Question: Have a SPARQL query that returns nothing for 'Airport_Name' when I believe it should.
'''
PREFIX nas: <https://data.nasa.gov/ontologies/atmonto/NAS#>
PREFIX gen: <https://data.nasa.gov/ontologies/atmonto/general#>
SELECT *
WHERE{
{
{SELECT ?Airport_Name{
?Airport rdf:type nas:Airport ;
nas:airportName ?Airport_Name .
}
}
}UNION{
?Location rdf:type gen:PointLocation;
gen:longitude ?X ;
gen:latitude ?Y .
}
?Location rdf:type gen:PointLocation;
gen:longitude ?X ;
gen:latitude ?Y .
FILTER (?X > -80 && ?X < -64 && ?Y > 18 && ?Y < 32)
'''
}
Expected result should return 'Location', 'X', 'Y', and 'Airport_Name'

When I try to return 'Airport_Name' at the bottom, the 'Location' columns then appear blank, so im not sure what has been done wrongly. If anyone could point me in the right direction, that would be much appreciated.
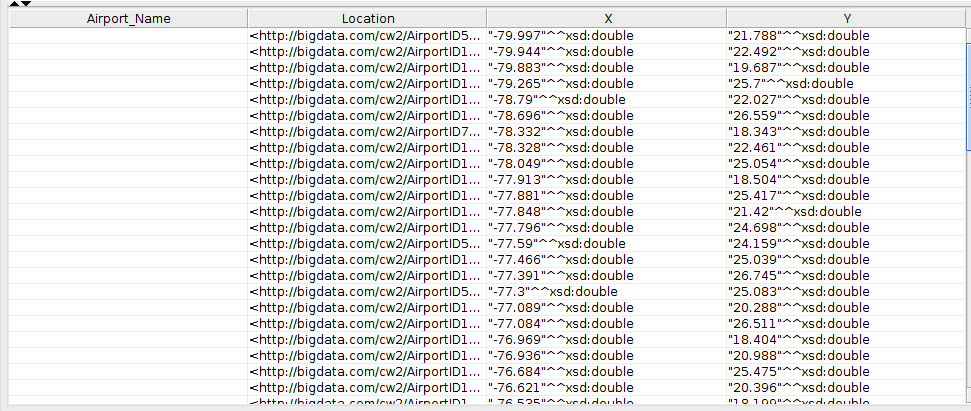
Answer: Your query has several issues, the correct query would be something like below.
### Query
'''
SELECT *
WHERE
{ ?airport rdf:type/rdfs:subClassOf* nas:Airport ;
nas:airportName ?Airport_Name ;
nas:airportLocation ?location .
?location gen:longitude ?X ;
gen:latitude ?Y
FILTER ( ?X > "-80"^^xsd:float && ?X < "-64"^^xsd:float && ?Y > "18"^^xsd:float && ?Y < "32"^^xsd:float )
}
'''
### Result (sample with LIMIT 10)
'''
--------------------------------------------------------------------------------------------------------------------------
| airport | Airport_Name | location | X | Y |
==========================================================================================================================
| nas:MYEMairport | "Governors Harbour" | nas:MYEMcoordinates | "-76.330178"^^xsd:float | "25.283586"^^xsd:float |
| nas:MDPCairport | "Punta Cana Intl" | nas:MDPCcoordinates | "-68.366186"^^xsd:float | "18.570781"^^xsd:float |
| nas:MUGTairport | "Mariana Grajales" | nas:MUGTcoordinates | "-75.158333"^^xsd:float | "20.085278"^^xsd:float |
| nas:MDSTairport | "Cibao Intl" | nas:MDSTcoordinates | "-70.604689"^^xsd:float | "19.406092"^^xsd:float |
| nas:MYLSairport | "Stella Maris" | nas:MYLScoordinates | "-75.268778"^^xsd:float | "23.583047"^^xsd:float |
| nas:MBNCairport | "North Caicos" | nas:MBNCcoordinates | "-71.939658"^^xsd:float | "21.917486"^^xsd:float |
| nas:MUMOairport | "Orestes Acosta" | nas:MUMOcoordinates | "-74.922222"^^xsd:float | "20.653889"^^xsd:float |
| nas:MYRPairport | "New Port Nelson" | nas:MYRPcoordinates | "-74.836186"^^xsd:float | "23.684378"^^xsd:float |
| nas:MYEGairport | "George Town" | nas:MYEGcoordinates | "-75.781670"^^xsd:float | "23.466667"^^xsd:float |
| nas:MUBYairport | "Carlos Manuel De Cespedes" | nas:MUBYcoordinates | "-76.621389"^^xsd:float | "20.396389"^^xsd:float |
--------------------------------------------------------------------------------------------------------------------------
'''
Note, the query uses the property path 'rdf:type/rdfs:subClassOf*' which only works if you've also loaded the ontology ('NAS.ttl'). The property path is necessary because the instance data ('airportInst.ttl') uses subclasses of 'nas:Airport' like 'nas:InternationAirport' or 'nas:CanadianAirport'.